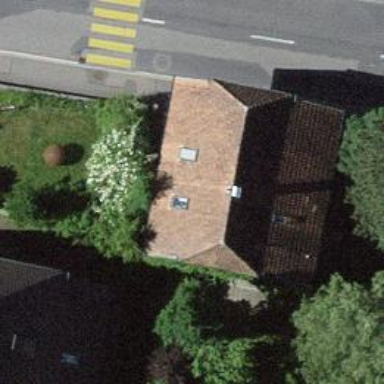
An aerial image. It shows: Residential building.